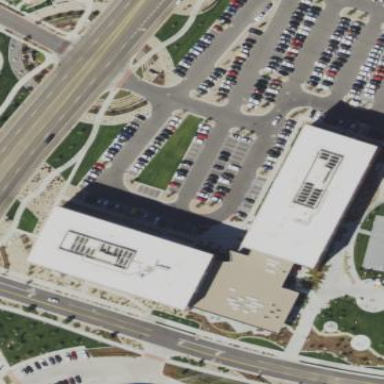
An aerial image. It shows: Commercial building.